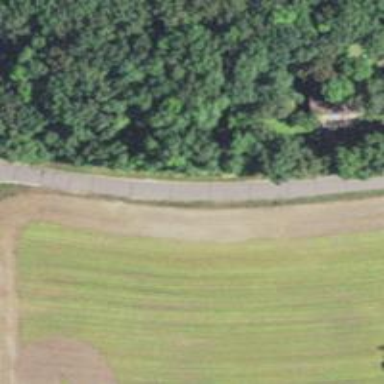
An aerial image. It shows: Unclassified road.